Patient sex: M
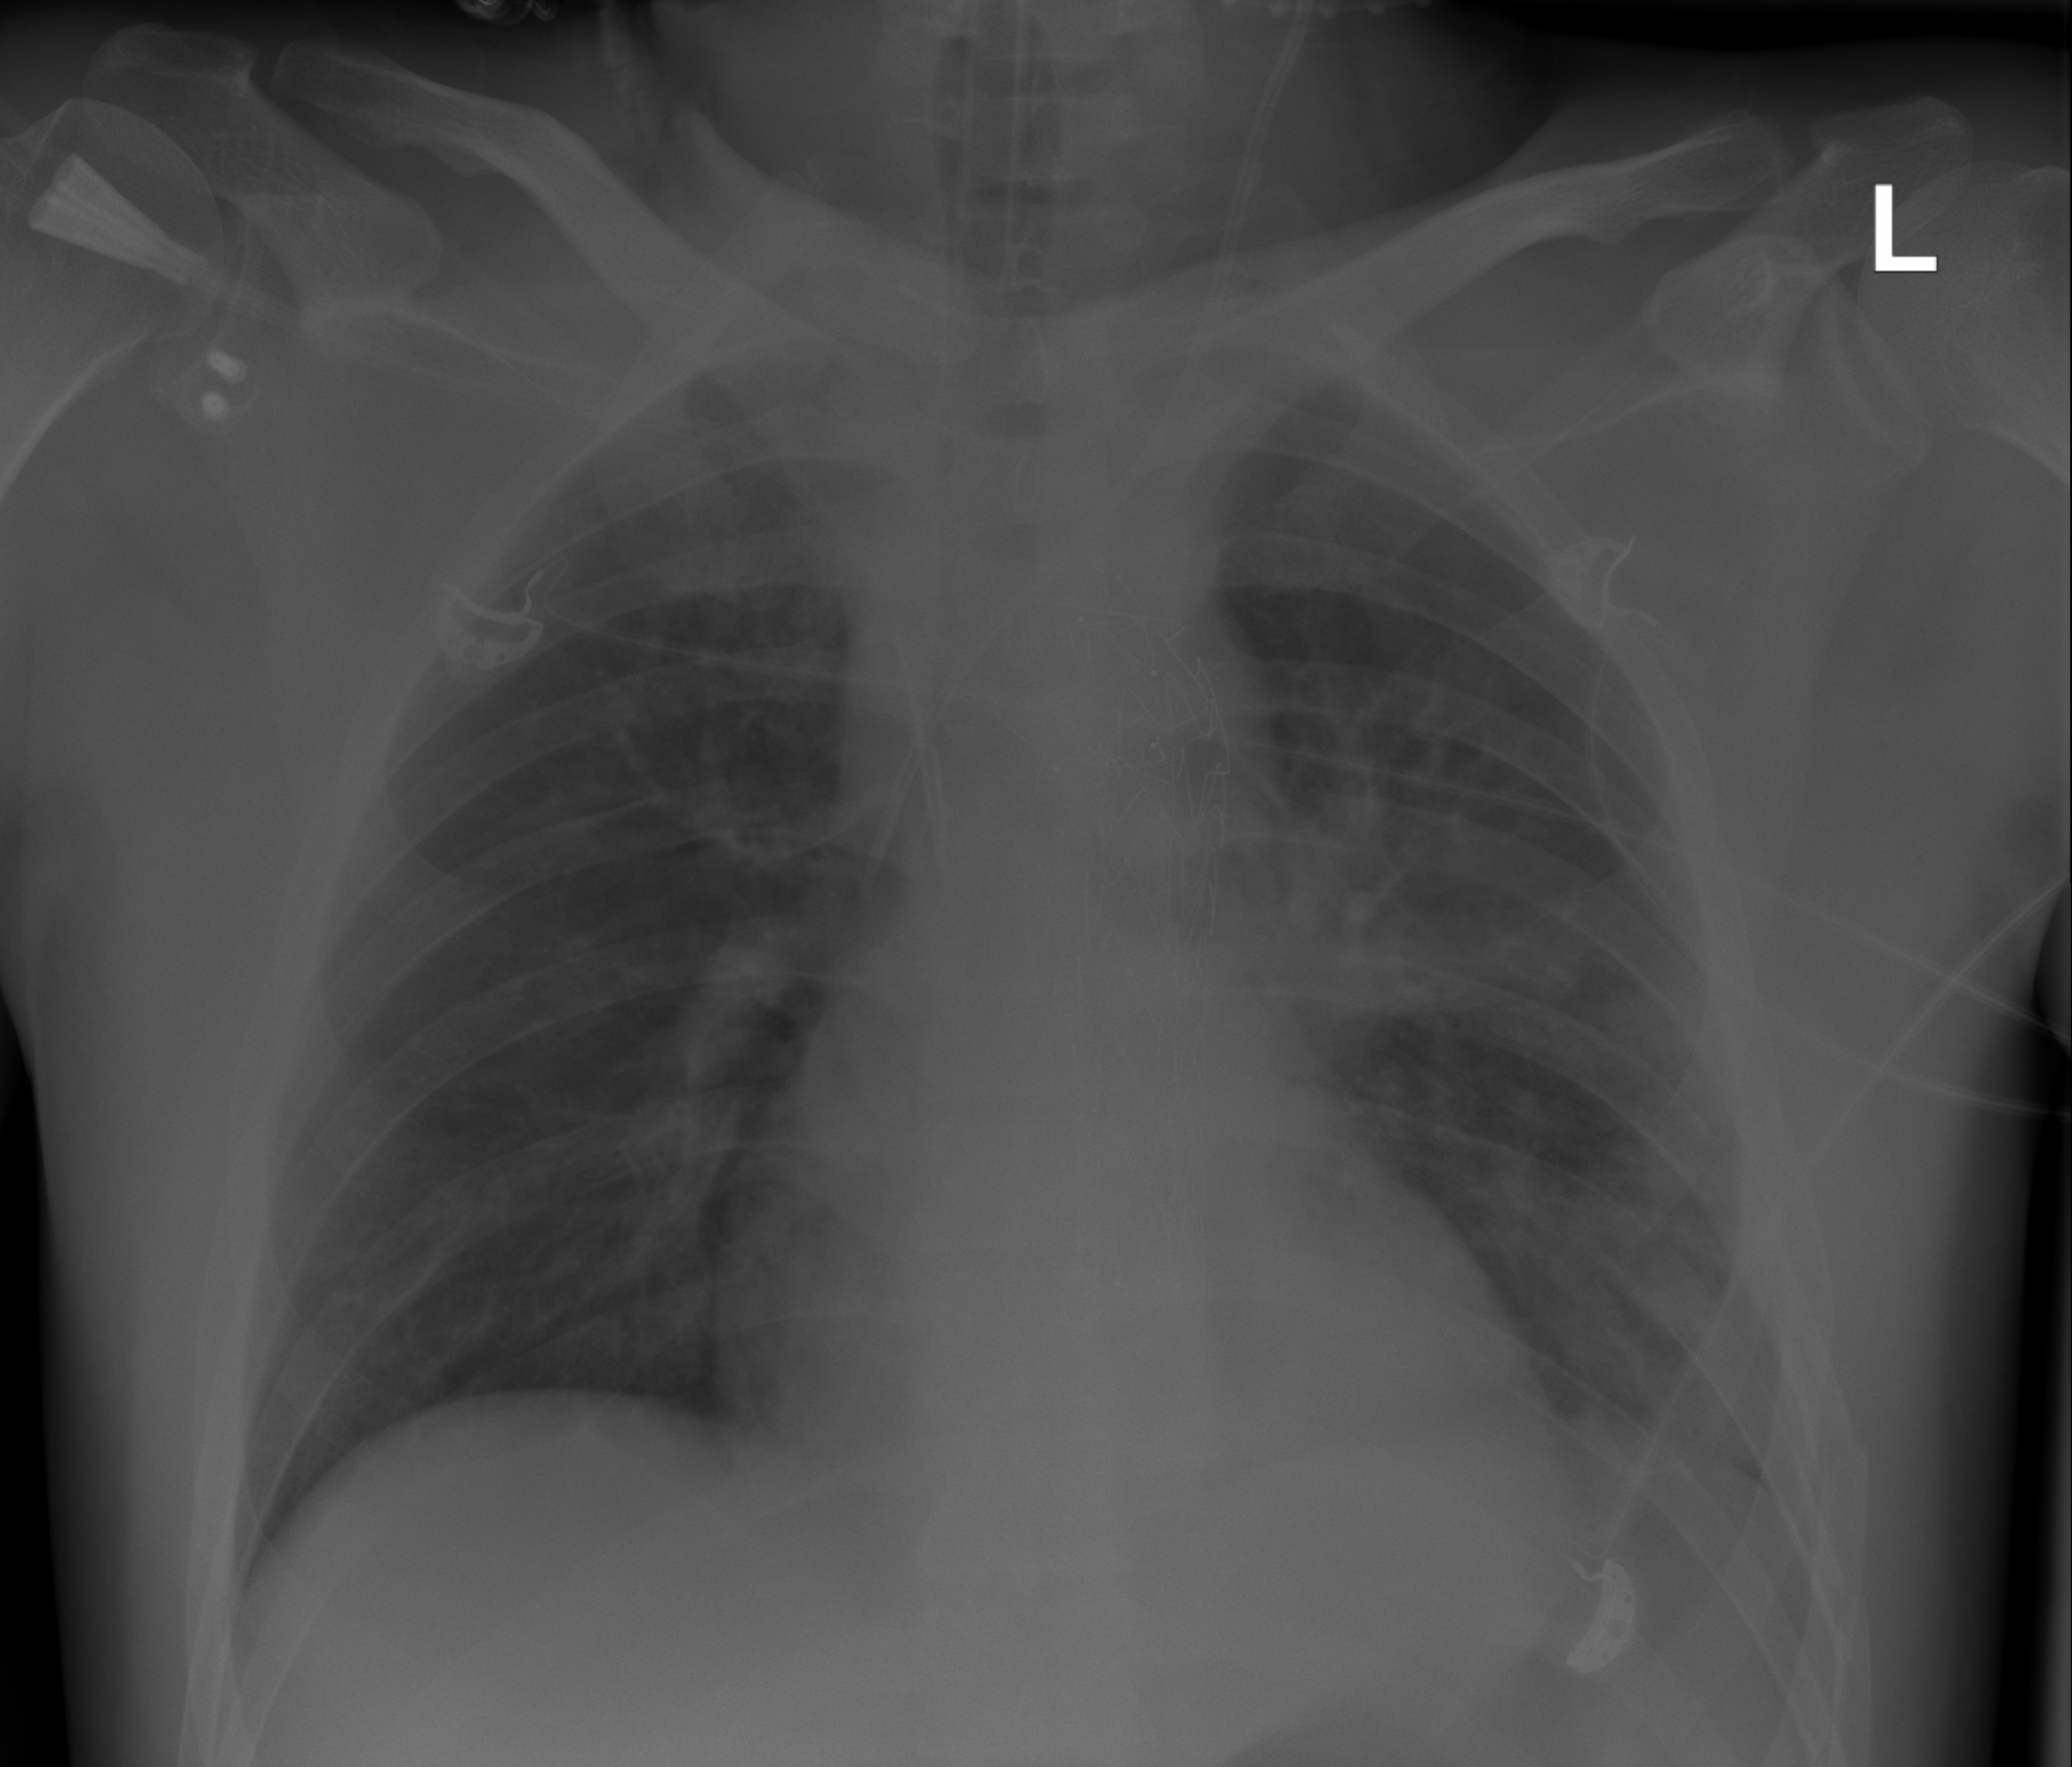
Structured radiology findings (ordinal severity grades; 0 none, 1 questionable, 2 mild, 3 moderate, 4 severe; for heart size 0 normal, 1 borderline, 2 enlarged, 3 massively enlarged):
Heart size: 1
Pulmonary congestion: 0
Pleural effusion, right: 0
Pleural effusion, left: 0
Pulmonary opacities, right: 3
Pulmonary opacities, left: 3
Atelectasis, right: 2
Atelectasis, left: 2